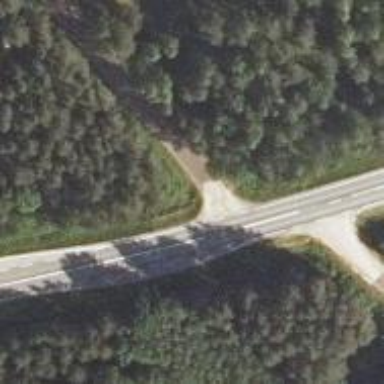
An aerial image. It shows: Asphalt road designated as trunk highway.